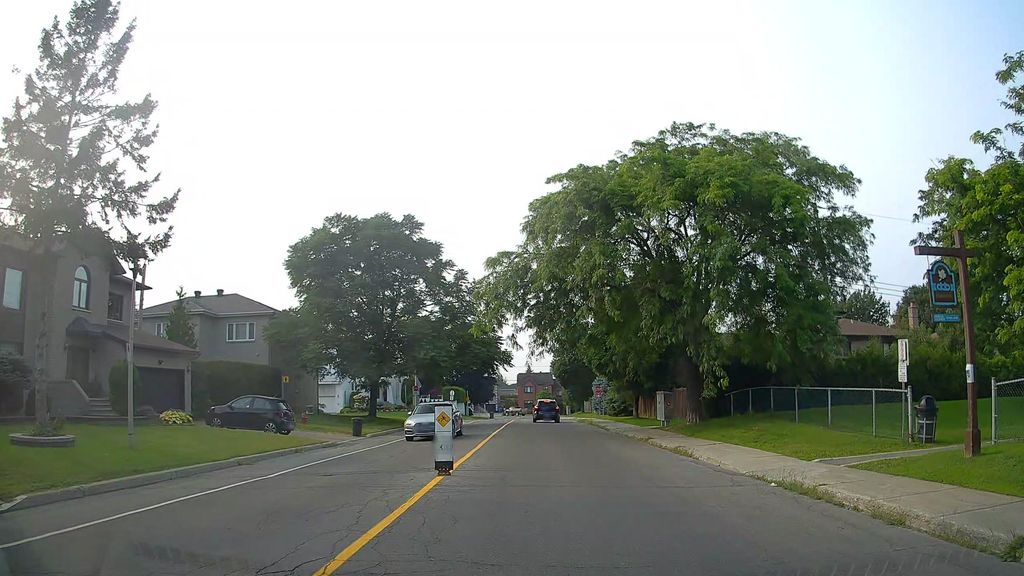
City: montreal